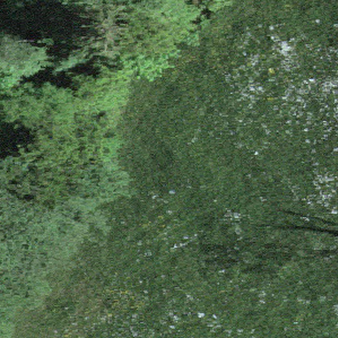
Label: other